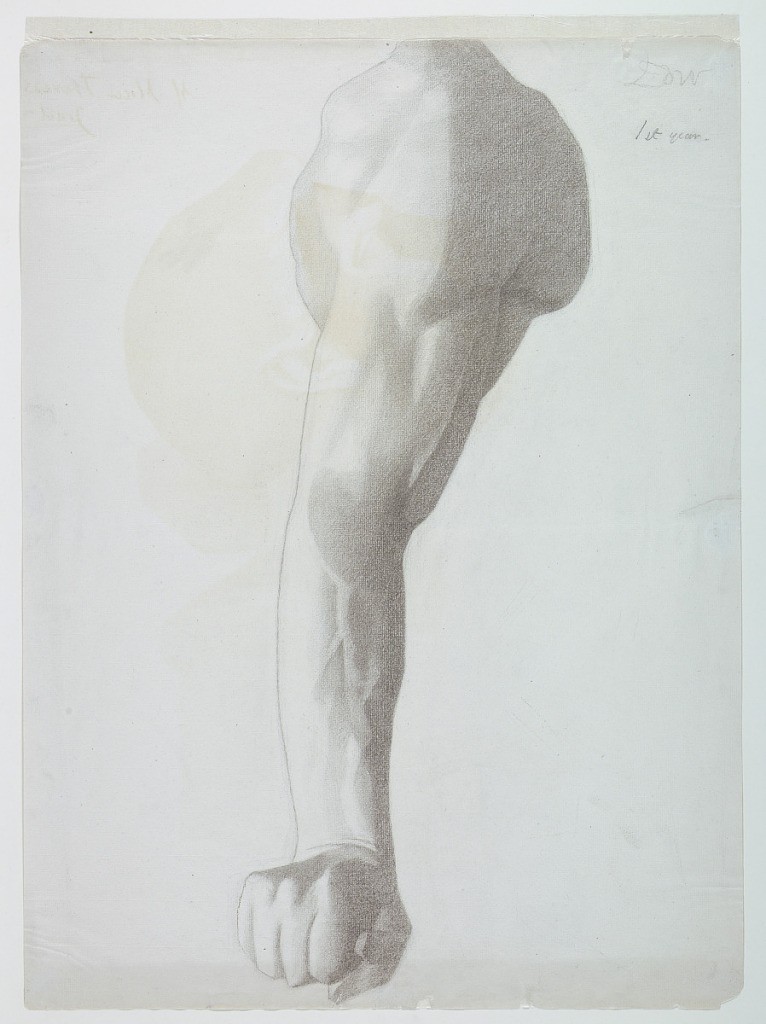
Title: Male Arm
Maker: Flora M. Dow
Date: ca. 1896
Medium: Charcoal on paper
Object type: Drawing
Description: Vertical rectangle. Drawing of a male arm, hand clenched, from a cast (possibly the Borghese Warrior in the Louvre).